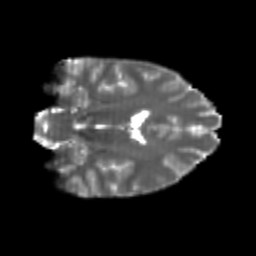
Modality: T2w
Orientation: coronal
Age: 24
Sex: female
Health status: healthy
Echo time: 0.074 s